Field crop: tomato
Growth stage: 2
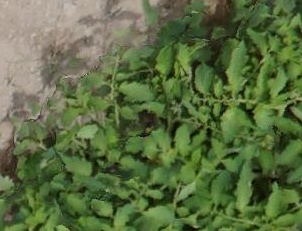
Species: tomato